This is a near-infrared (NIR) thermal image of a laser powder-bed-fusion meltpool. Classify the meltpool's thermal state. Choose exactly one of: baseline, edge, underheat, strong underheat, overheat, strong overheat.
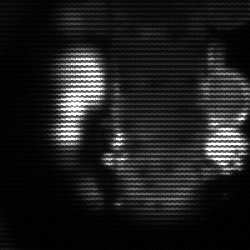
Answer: strong underheat